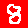
Digit: 8